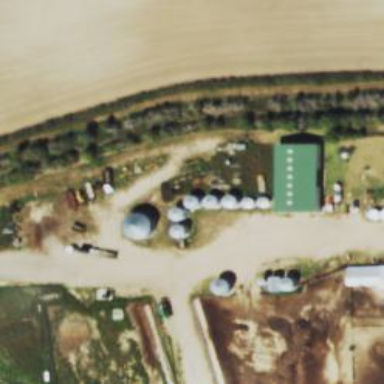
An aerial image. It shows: Silo.